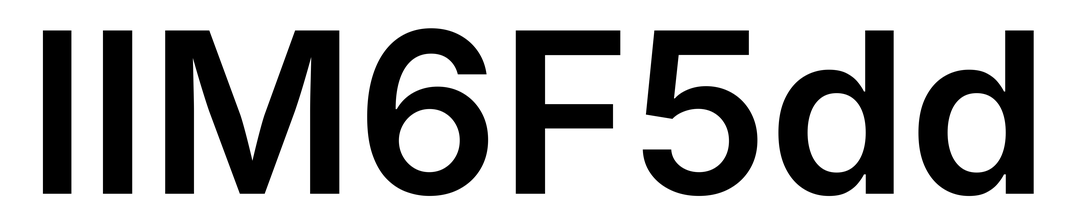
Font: Inter_SemiBold